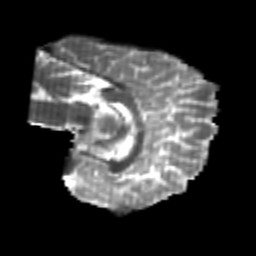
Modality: T2w
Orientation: sagittal
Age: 22
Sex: male
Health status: healthy
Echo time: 0.074 s